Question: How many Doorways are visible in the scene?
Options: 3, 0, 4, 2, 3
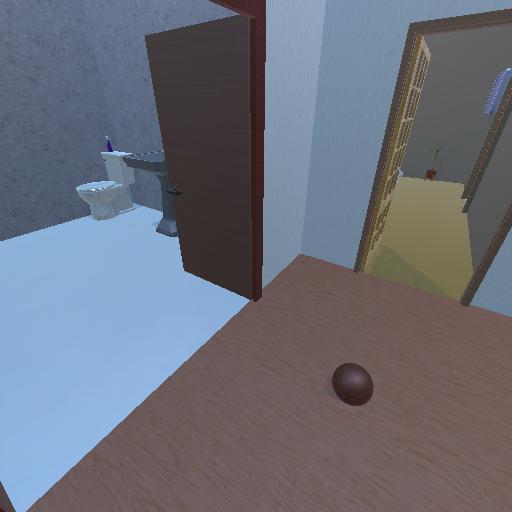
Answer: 3